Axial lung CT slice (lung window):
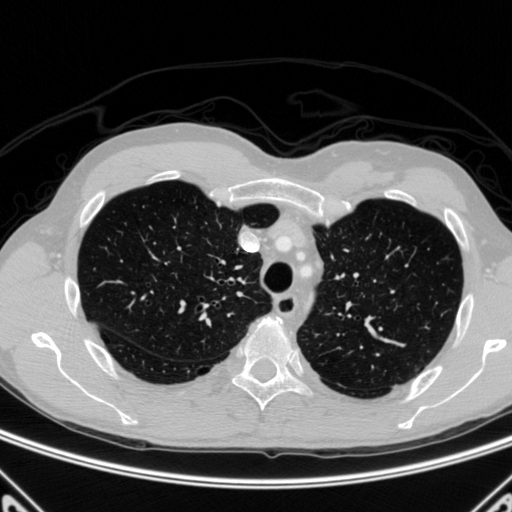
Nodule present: no